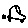
Label: car